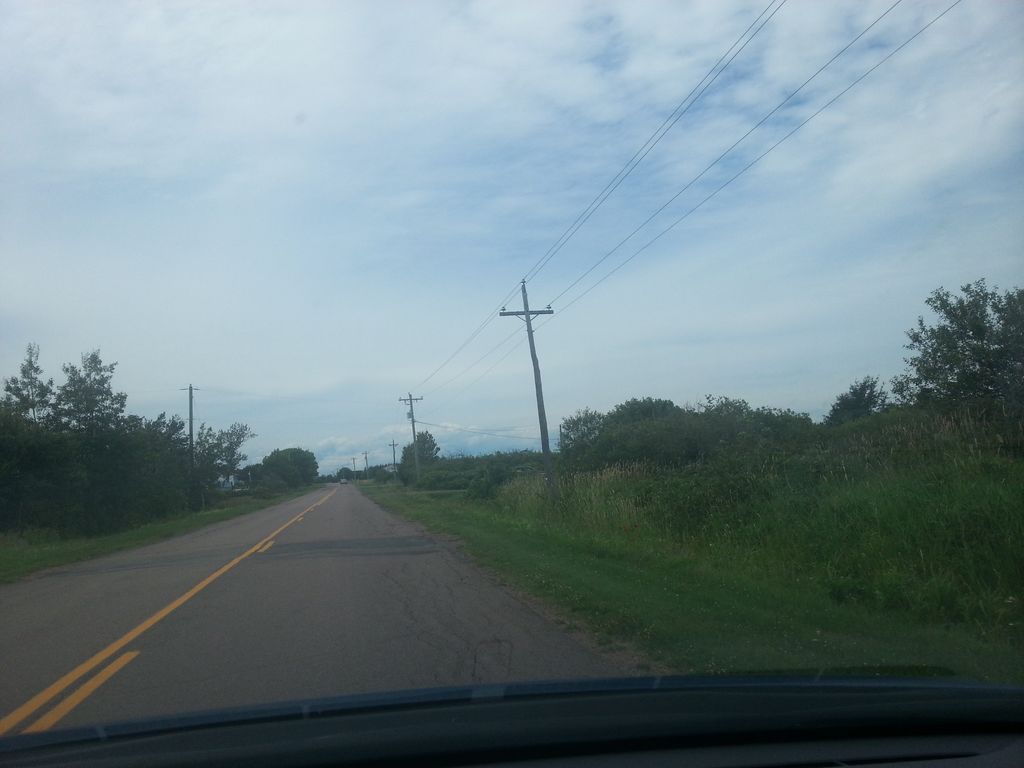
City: charlottetown